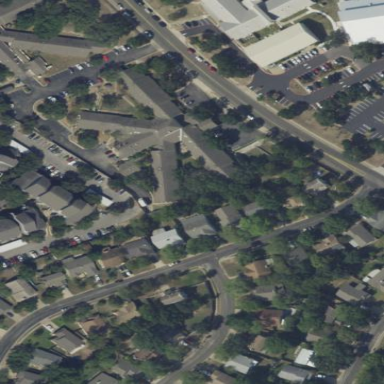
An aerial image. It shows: Nursing home building.